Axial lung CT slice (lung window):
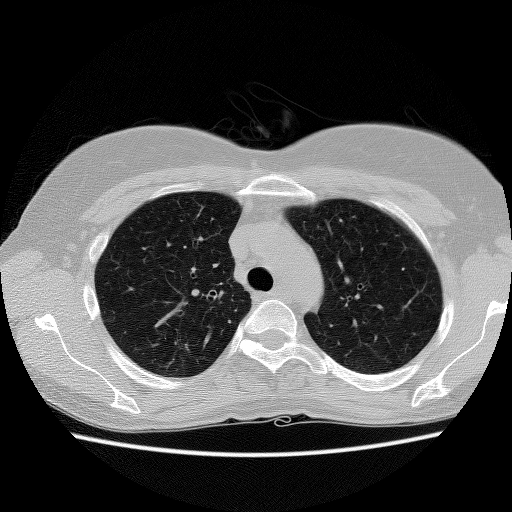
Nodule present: no